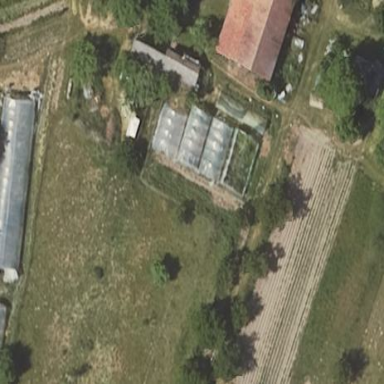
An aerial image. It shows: Farmyard area.